Question: I'm trying to get all users that speak English French based on the schema above. How can I achieve this?
I've tried with something like:
'''
SELECT * FROM User
INNER JOIN UserLanguage on User.idUser = UserLanguage.idUser
INNER JOIN Language on UserLanguage.idLanguage = Language.idLanguage
WHERE Language.name = "FR" AND Language.name = "EN"
'''

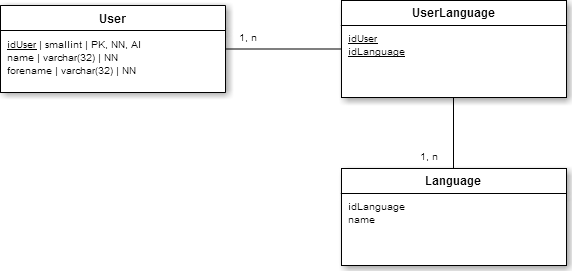
Answer: I'm using a subquery that counts the number of languages (that are either FR or EN) spoken by each user. It then returns all the id of all users that speaks both of these languages. The outer query returns all columns for each of these users:
'''
SELECT Users.*
FROM Users
WHERE idUser IN (
SELECT UserLanguage.idUser
FROM
UserLanguage INNER JOIN Language
ON UserLanguage.idLanguage = Language.idLanguage
WHERE
Language.name IN ("FR", "EN")
GROUP BY
UserLanguage.idUser
HAVING
COUNT(DISTINCT Language.name)=2
)
'''